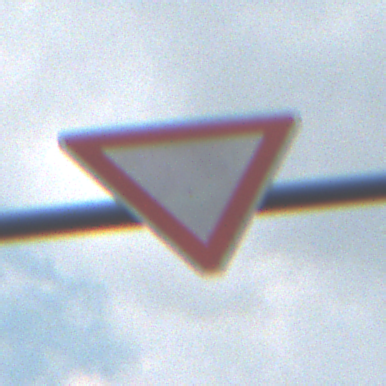
Verkehrszeichen: VorfahrtGewaehren
Umgebung: Outdoor, Nature
Tageszeit: MorningAfternoon
Wetter: PartlyCloudy
Licht: Natural
Jahreszeit: NotSpecified
Kontrast: LowContrast